Question: i am using table for displaying my dynamically generated data depend upon the user input the html structure is looks like below:
'''
<table>
<tr>
<td>.....</td>
<td>.....</td>
<td style="position:relative;"> //like this i set for all td in table
<div style="position:absolute">//like this i set for all div in table
<contents>
</div>
</td>
<td>.....</td>
<td>.....</td>
</tr>
</table>
'''
Here the div is goes to top corner of the body.all these above styles are applied throght the javascript and its working fine in chrome,IE,but not in FF like the image below.

if we change the position of the div to absolute to relative it will align correctly but i am make a hover effect while the user hover the div's for that the positions are important and this issue happens only in firefox
for your very quick reference check out the jquery <URL>
i need like this have to be implemented inside the table in FIREFOX which means
- '//<td style="position:relative;">'- -
The table structure is already given above.
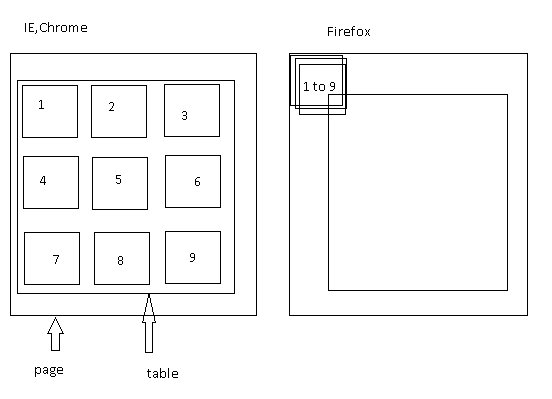
Answer: Positioning of table cells is problematic. The usual solution is to leave the style of the 'td' alone, and put a 'div' in it which you make 'position:relative'. Then place the content inside that div.
'''
<td> <!-- no style at all -->
<div style="position:relative;">
<div style="position:absolute"> <!-- original div -->
<contents>
</div>
</div>
</td>
'''
I don't know which effect you're after, but here's a jsFiddle demonstrating the problem: <URL>
It has a table with little absolutely positioned divs in each table cell, that are supposed to align to the bottom right corners. It works in all browsers except Mozilla ones.
But here is an updated one with the extra divs as I mentioned: <URL>
This works exactly the same, except that it also does the trick in Firefox.
Can you work with this? Does this answer your question?